Question: I'm using the Web Audio API to make a graphic EQ with four BiQuad filters; a highpass, two bandpass and a low pass:

You can see each node representing each filter's frequency. It's working nicely but I'd like to draw the shape of the filter's roll-off you'd usually find in other graphic EQ's.
I have the Q-factor of each filter and the central frequency. What I would like to do is get a formula that allows me to get the frequency of the roll-off at a specific db value. For example what is the frequency of the roll-off at -200db?
It's been a while since I've done any heavy mathematical stuff and so any help would be greatly appreciated.
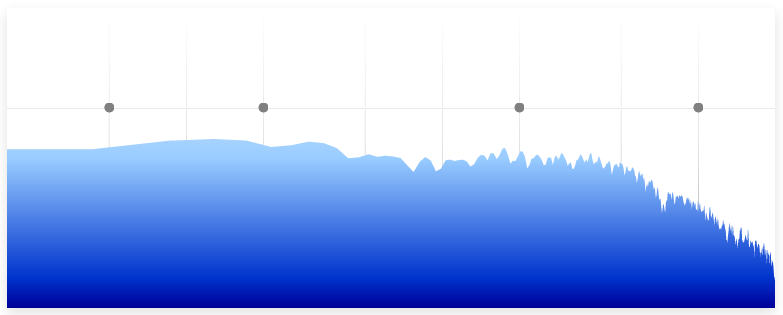
Answer: Have you looked at the getFrequencyResponse method of BiquadFilterNode? <URL>.
This demo from my IO2012 Web Audio talk uses it: <URL>. You'll have to calculate the responses of multiple filters stacked together from there, of course.